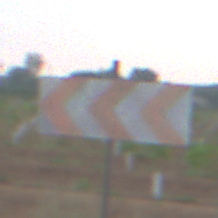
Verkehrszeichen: RichtungstafelnInKurvenGrossRechts
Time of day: SunriseSunset
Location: Outdoor (Nature)
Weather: PartlyCloudy
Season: NotSpecified
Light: Natural